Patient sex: M
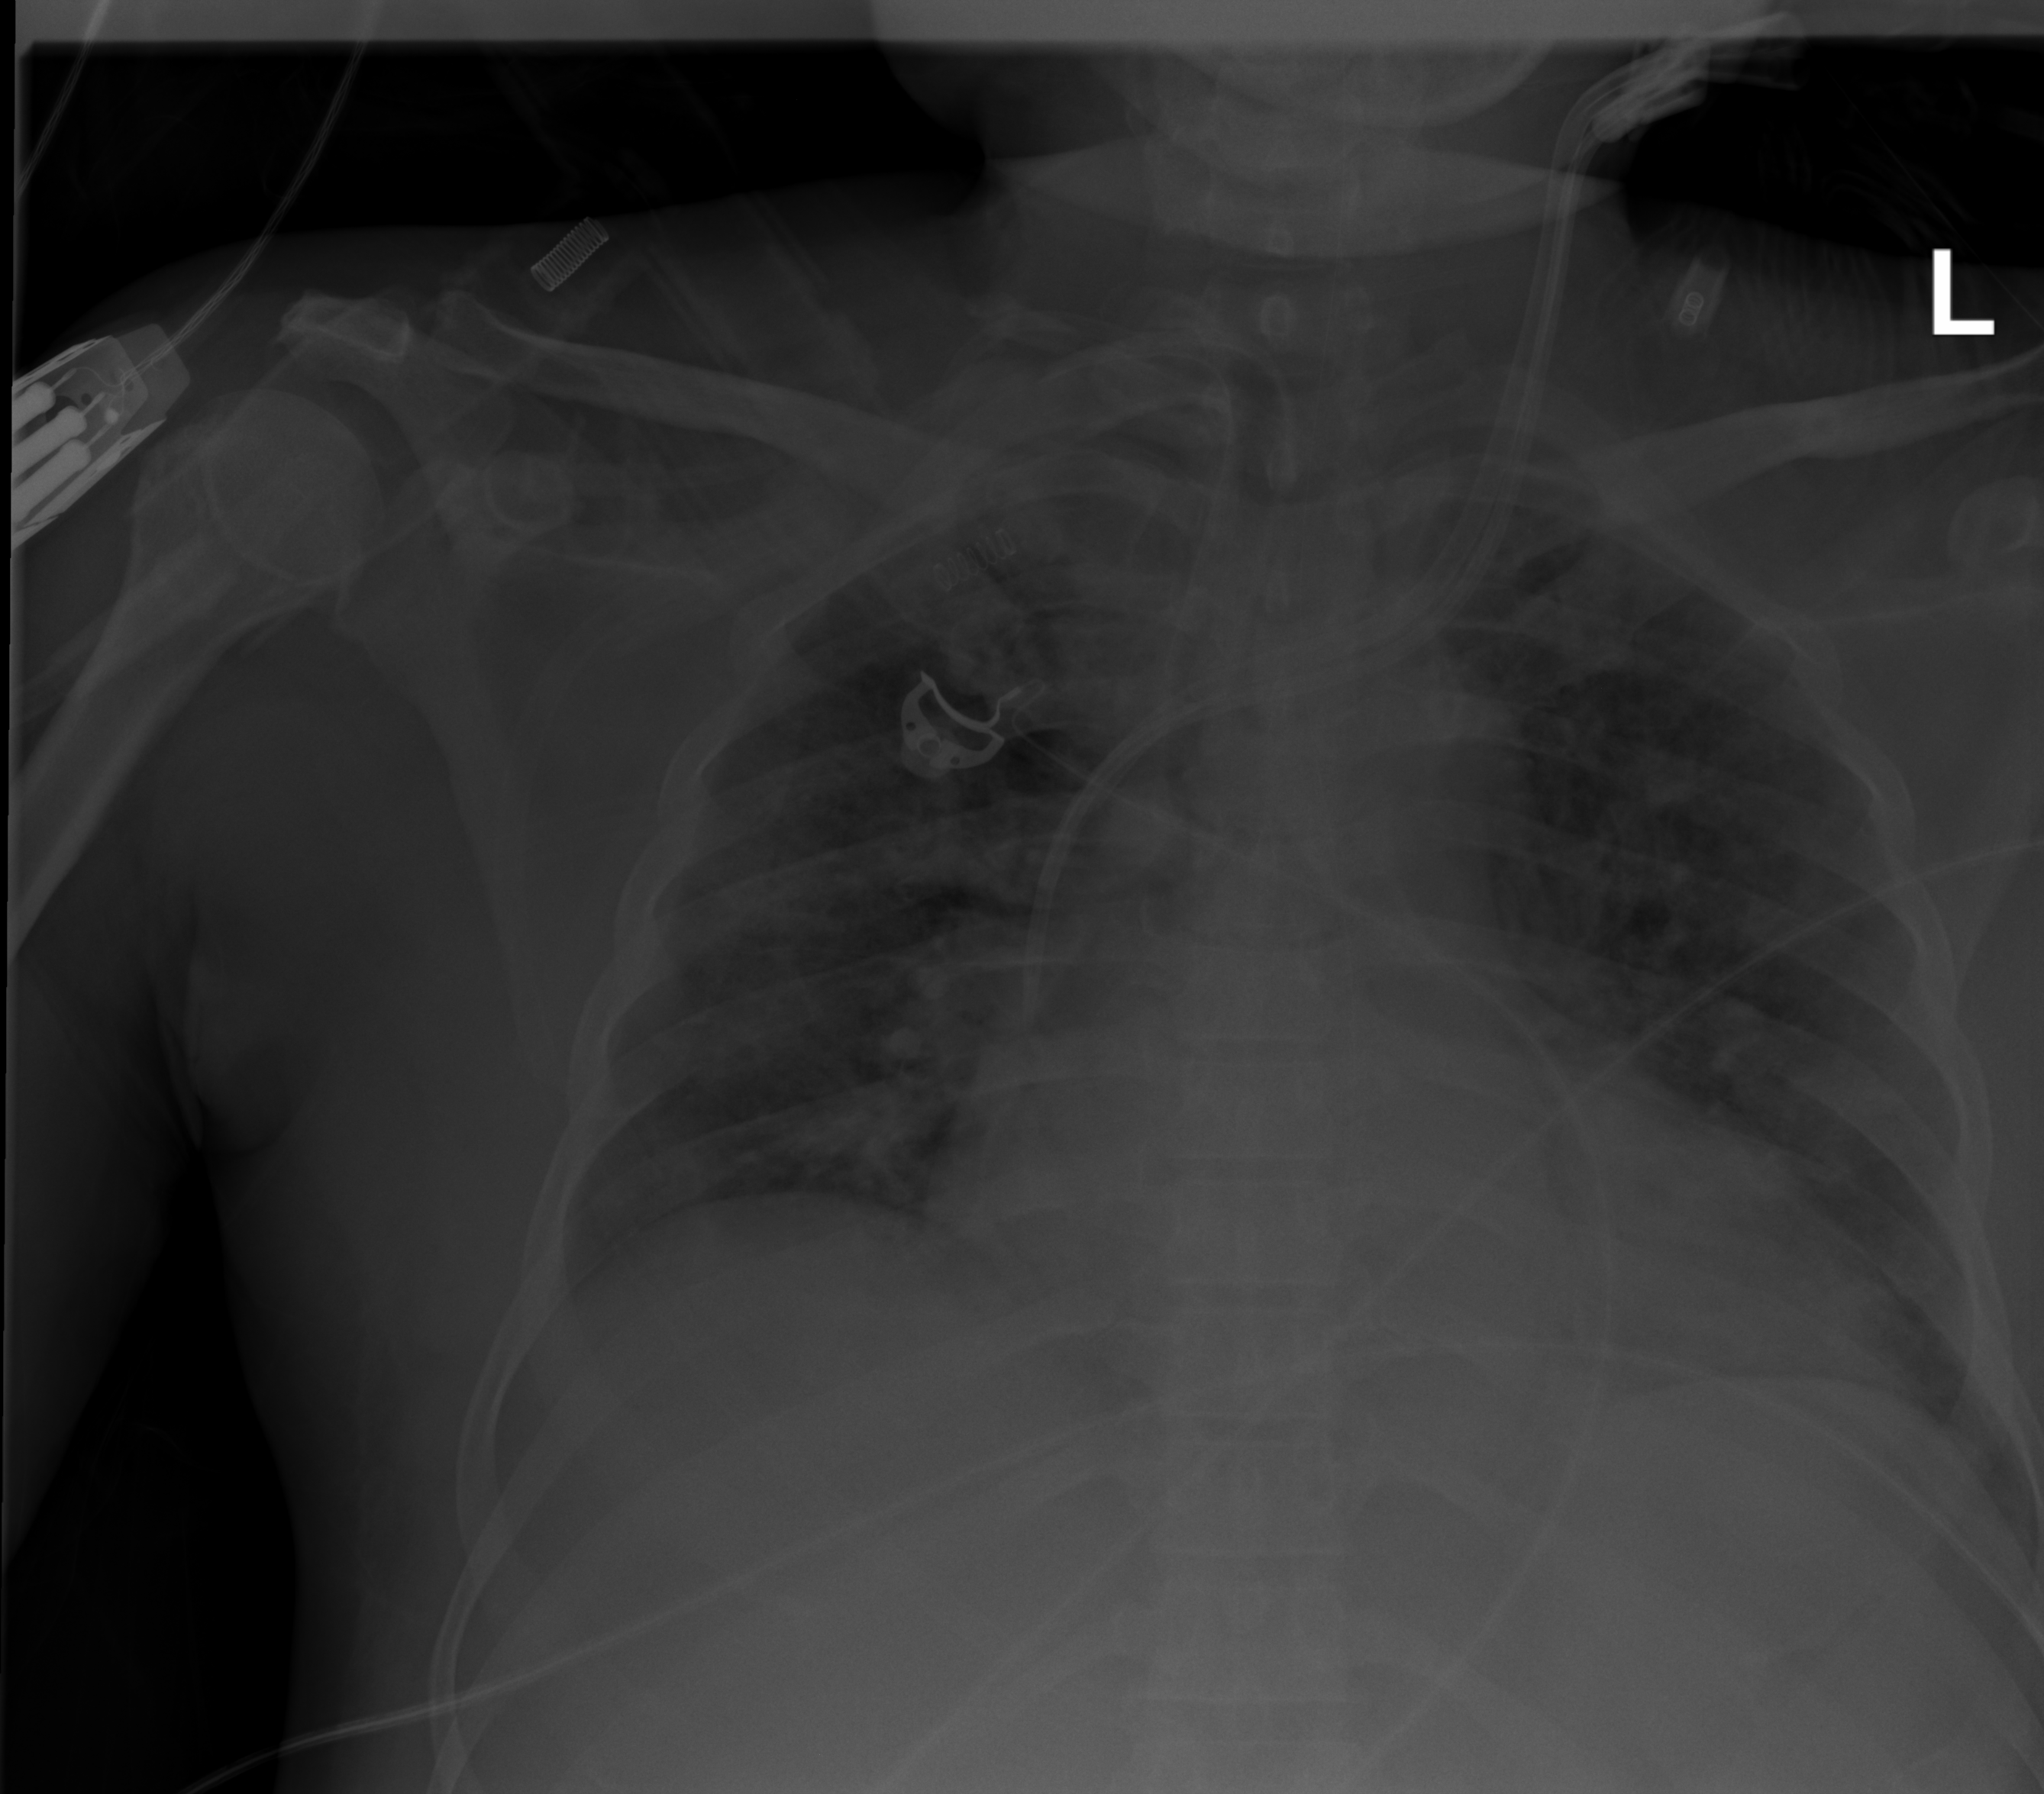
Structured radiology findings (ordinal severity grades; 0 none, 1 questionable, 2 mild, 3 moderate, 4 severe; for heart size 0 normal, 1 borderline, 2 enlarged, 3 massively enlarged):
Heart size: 2
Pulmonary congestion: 0
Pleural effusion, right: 0
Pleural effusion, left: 0
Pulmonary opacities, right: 2
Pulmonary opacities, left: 2
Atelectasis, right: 2
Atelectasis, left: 2